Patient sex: M
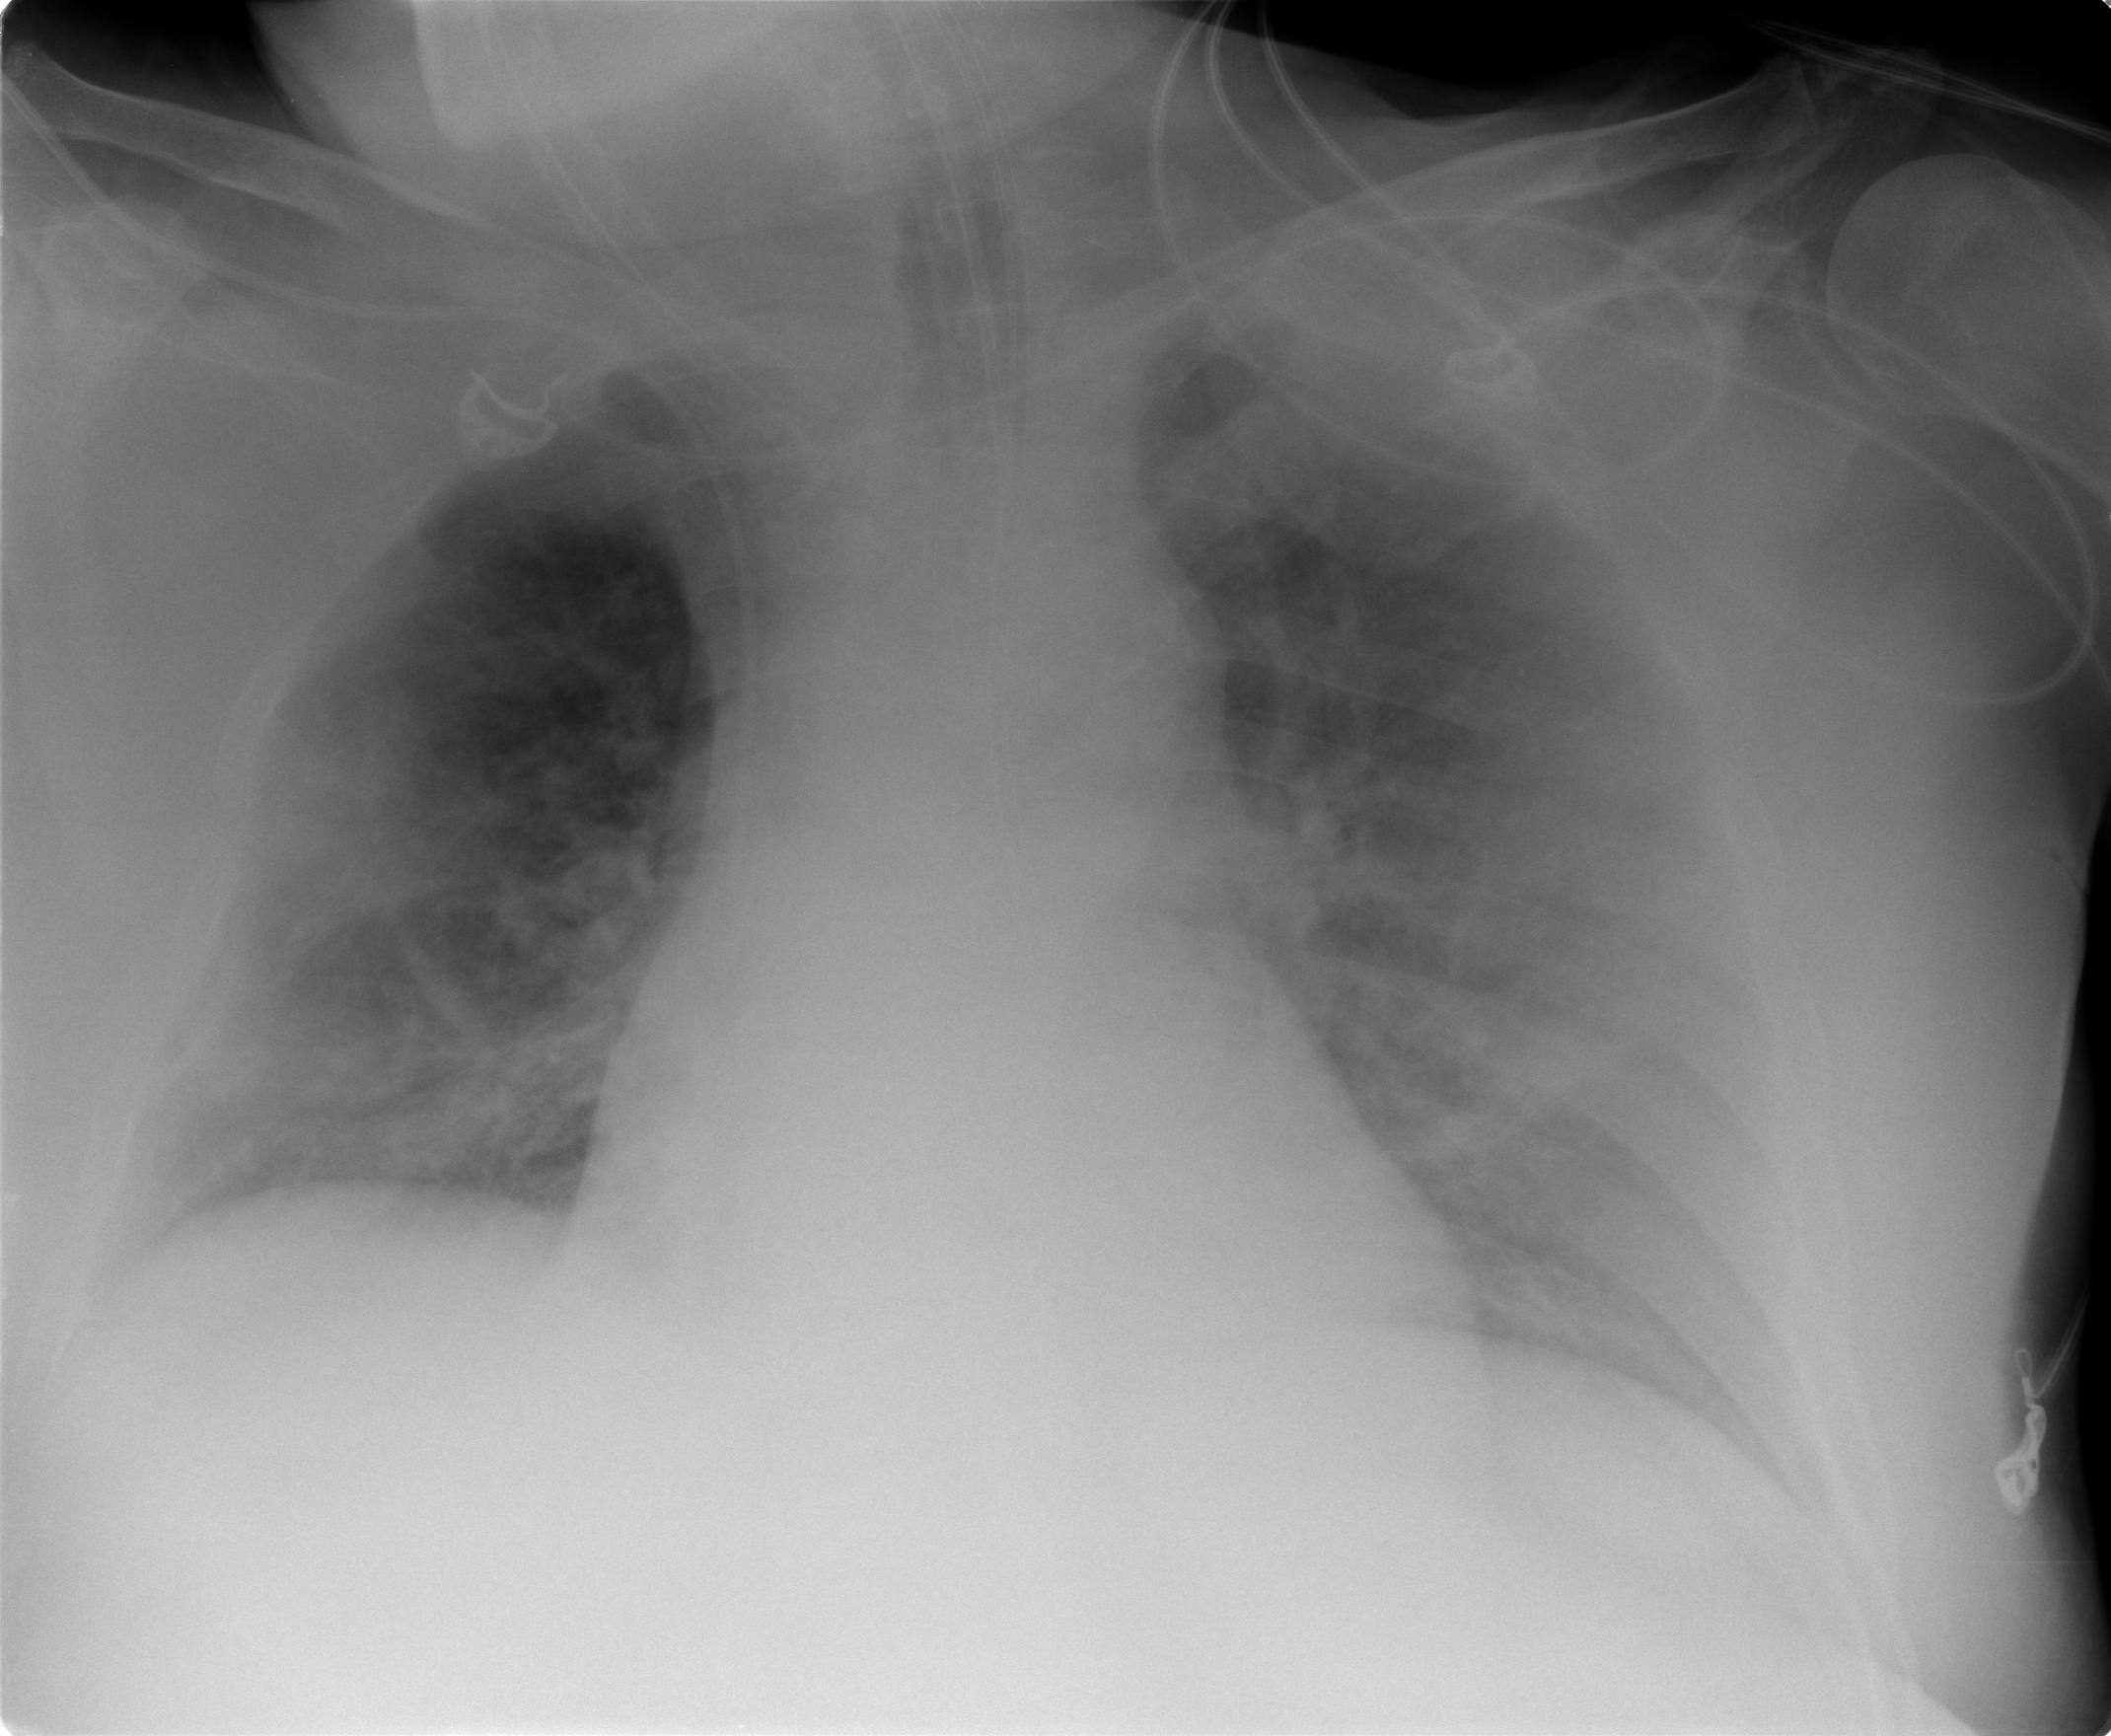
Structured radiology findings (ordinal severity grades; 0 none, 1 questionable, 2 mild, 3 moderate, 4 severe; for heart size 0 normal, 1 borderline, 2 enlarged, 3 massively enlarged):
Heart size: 1
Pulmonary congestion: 2
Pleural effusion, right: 2
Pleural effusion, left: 2
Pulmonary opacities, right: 2
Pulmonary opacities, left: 2
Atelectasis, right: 2
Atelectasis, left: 2